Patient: sex F, age 82
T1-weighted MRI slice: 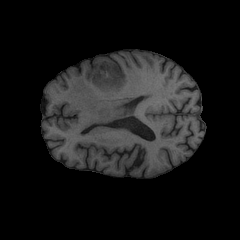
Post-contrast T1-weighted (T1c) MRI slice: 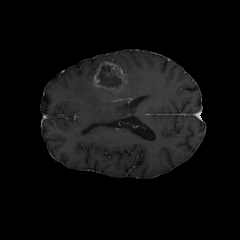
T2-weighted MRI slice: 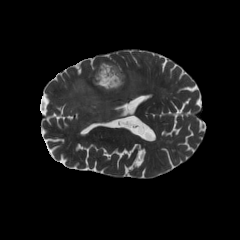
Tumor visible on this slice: yes
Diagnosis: Glioblastoma, IDH-wildtype
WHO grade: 4